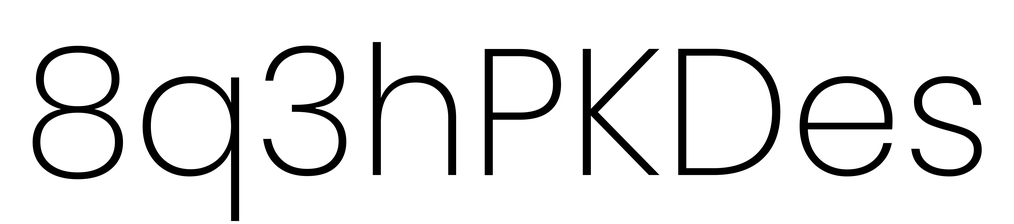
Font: Poppins-ExtraLight